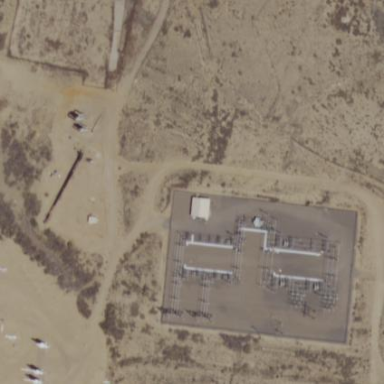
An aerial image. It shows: Substation surrounded by fence.